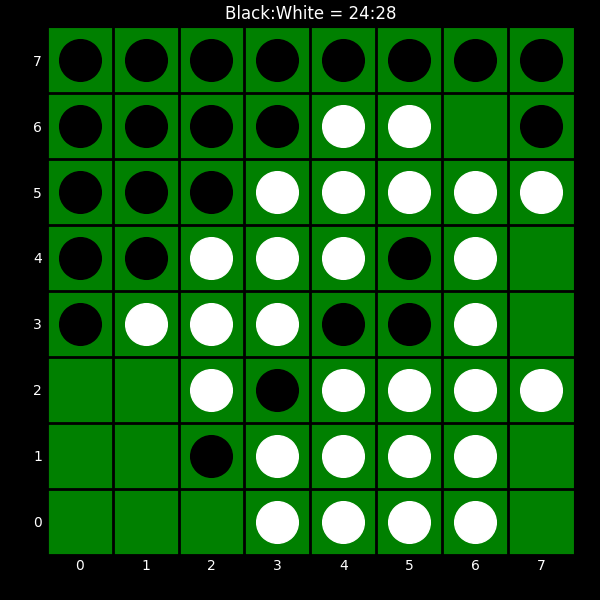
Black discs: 24
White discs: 28